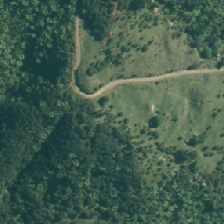
Land cover: low_producing_grassland